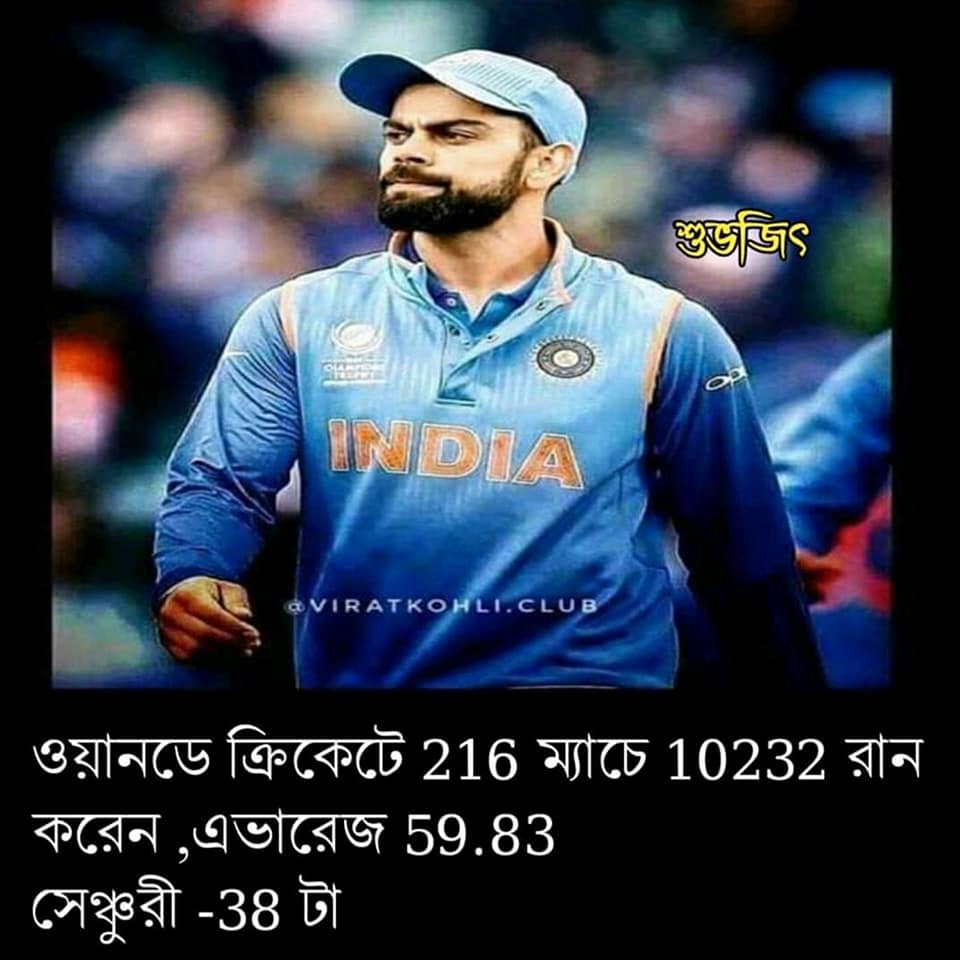
Caption: ওয়ানডে ক্রিকেটে 216 ম্যাচে 10232 রান করেন, এভারেজ 59.83  সেঞ্চুরী  - 38 টা
Label: non-hate